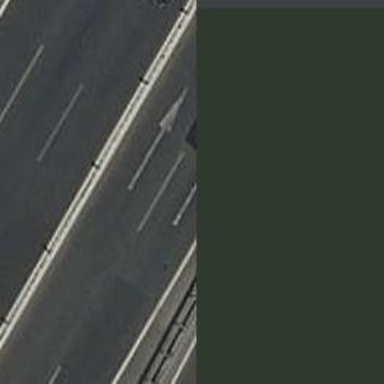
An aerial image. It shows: Motorway link.